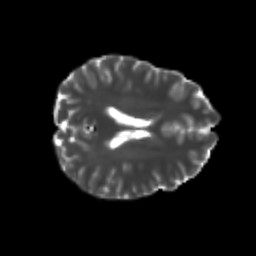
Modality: T2w
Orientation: axial
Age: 21
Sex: female
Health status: healthy
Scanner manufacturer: philips
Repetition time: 7.387 s
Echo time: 0.08599 s